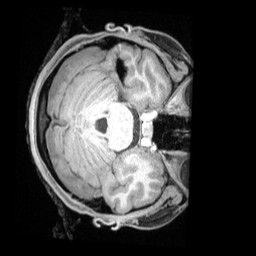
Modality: T1w
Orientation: axial
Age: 24
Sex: female
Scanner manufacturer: siemens
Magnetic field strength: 3 T
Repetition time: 1.68 s
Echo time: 0.00188 s